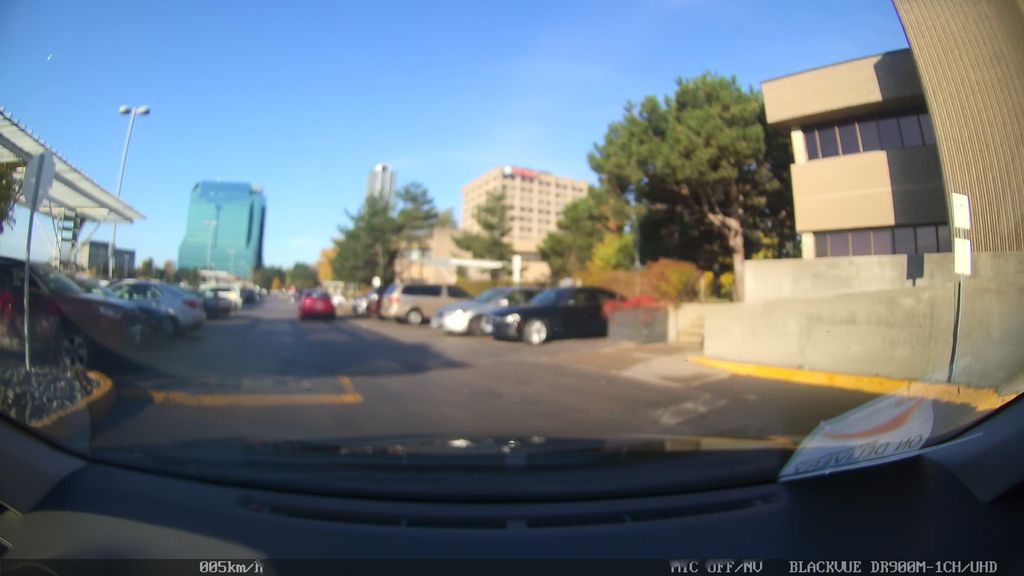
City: toronto